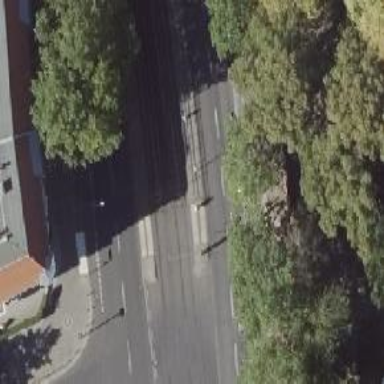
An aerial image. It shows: Unmarked crossing with pedestrian island.